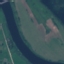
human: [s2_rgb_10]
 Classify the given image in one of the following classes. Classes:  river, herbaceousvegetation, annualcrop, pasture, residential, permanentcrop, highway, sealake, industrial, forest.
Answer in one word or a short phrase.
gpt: River